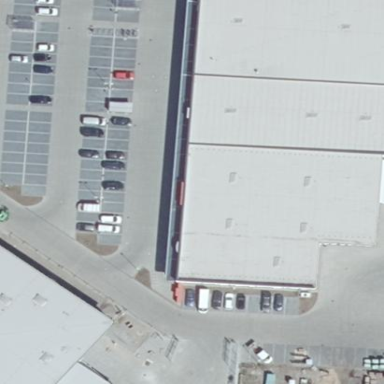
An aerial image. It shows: Store selling clothes with flat grey roof. The building is designed in store type.